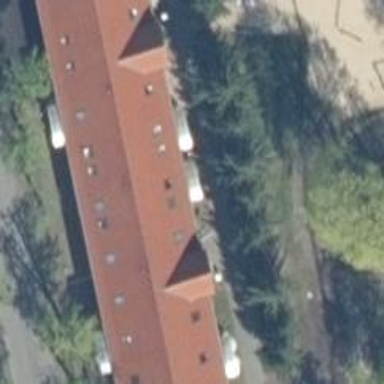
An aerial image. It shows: View of apartment building.